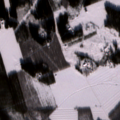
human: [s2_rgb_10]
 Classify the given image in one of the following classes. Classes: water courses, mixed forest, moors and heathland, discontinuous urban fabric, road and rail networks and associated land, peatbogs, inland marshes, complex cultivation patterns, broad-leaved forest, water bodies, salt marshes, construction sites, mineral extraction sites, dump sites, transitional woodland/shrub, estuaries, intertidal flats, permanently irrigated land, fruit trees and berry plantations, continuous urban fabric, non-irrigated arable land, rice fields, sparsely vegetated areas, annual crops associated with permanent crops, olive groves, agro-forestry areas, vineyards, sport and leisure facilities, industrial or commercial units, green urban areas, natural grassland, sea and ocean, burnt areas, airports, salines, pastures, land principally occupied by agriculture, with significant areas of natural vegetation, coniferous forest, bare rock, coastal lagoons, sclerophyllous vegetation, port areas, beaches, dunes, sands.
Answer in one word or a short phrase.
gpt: non-irrigated arable land, coniferous forest, mixed forest, transitional woodland/shrub